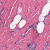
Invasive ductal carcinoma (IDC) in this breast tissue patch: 1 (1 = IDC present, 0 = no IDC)